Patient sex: M
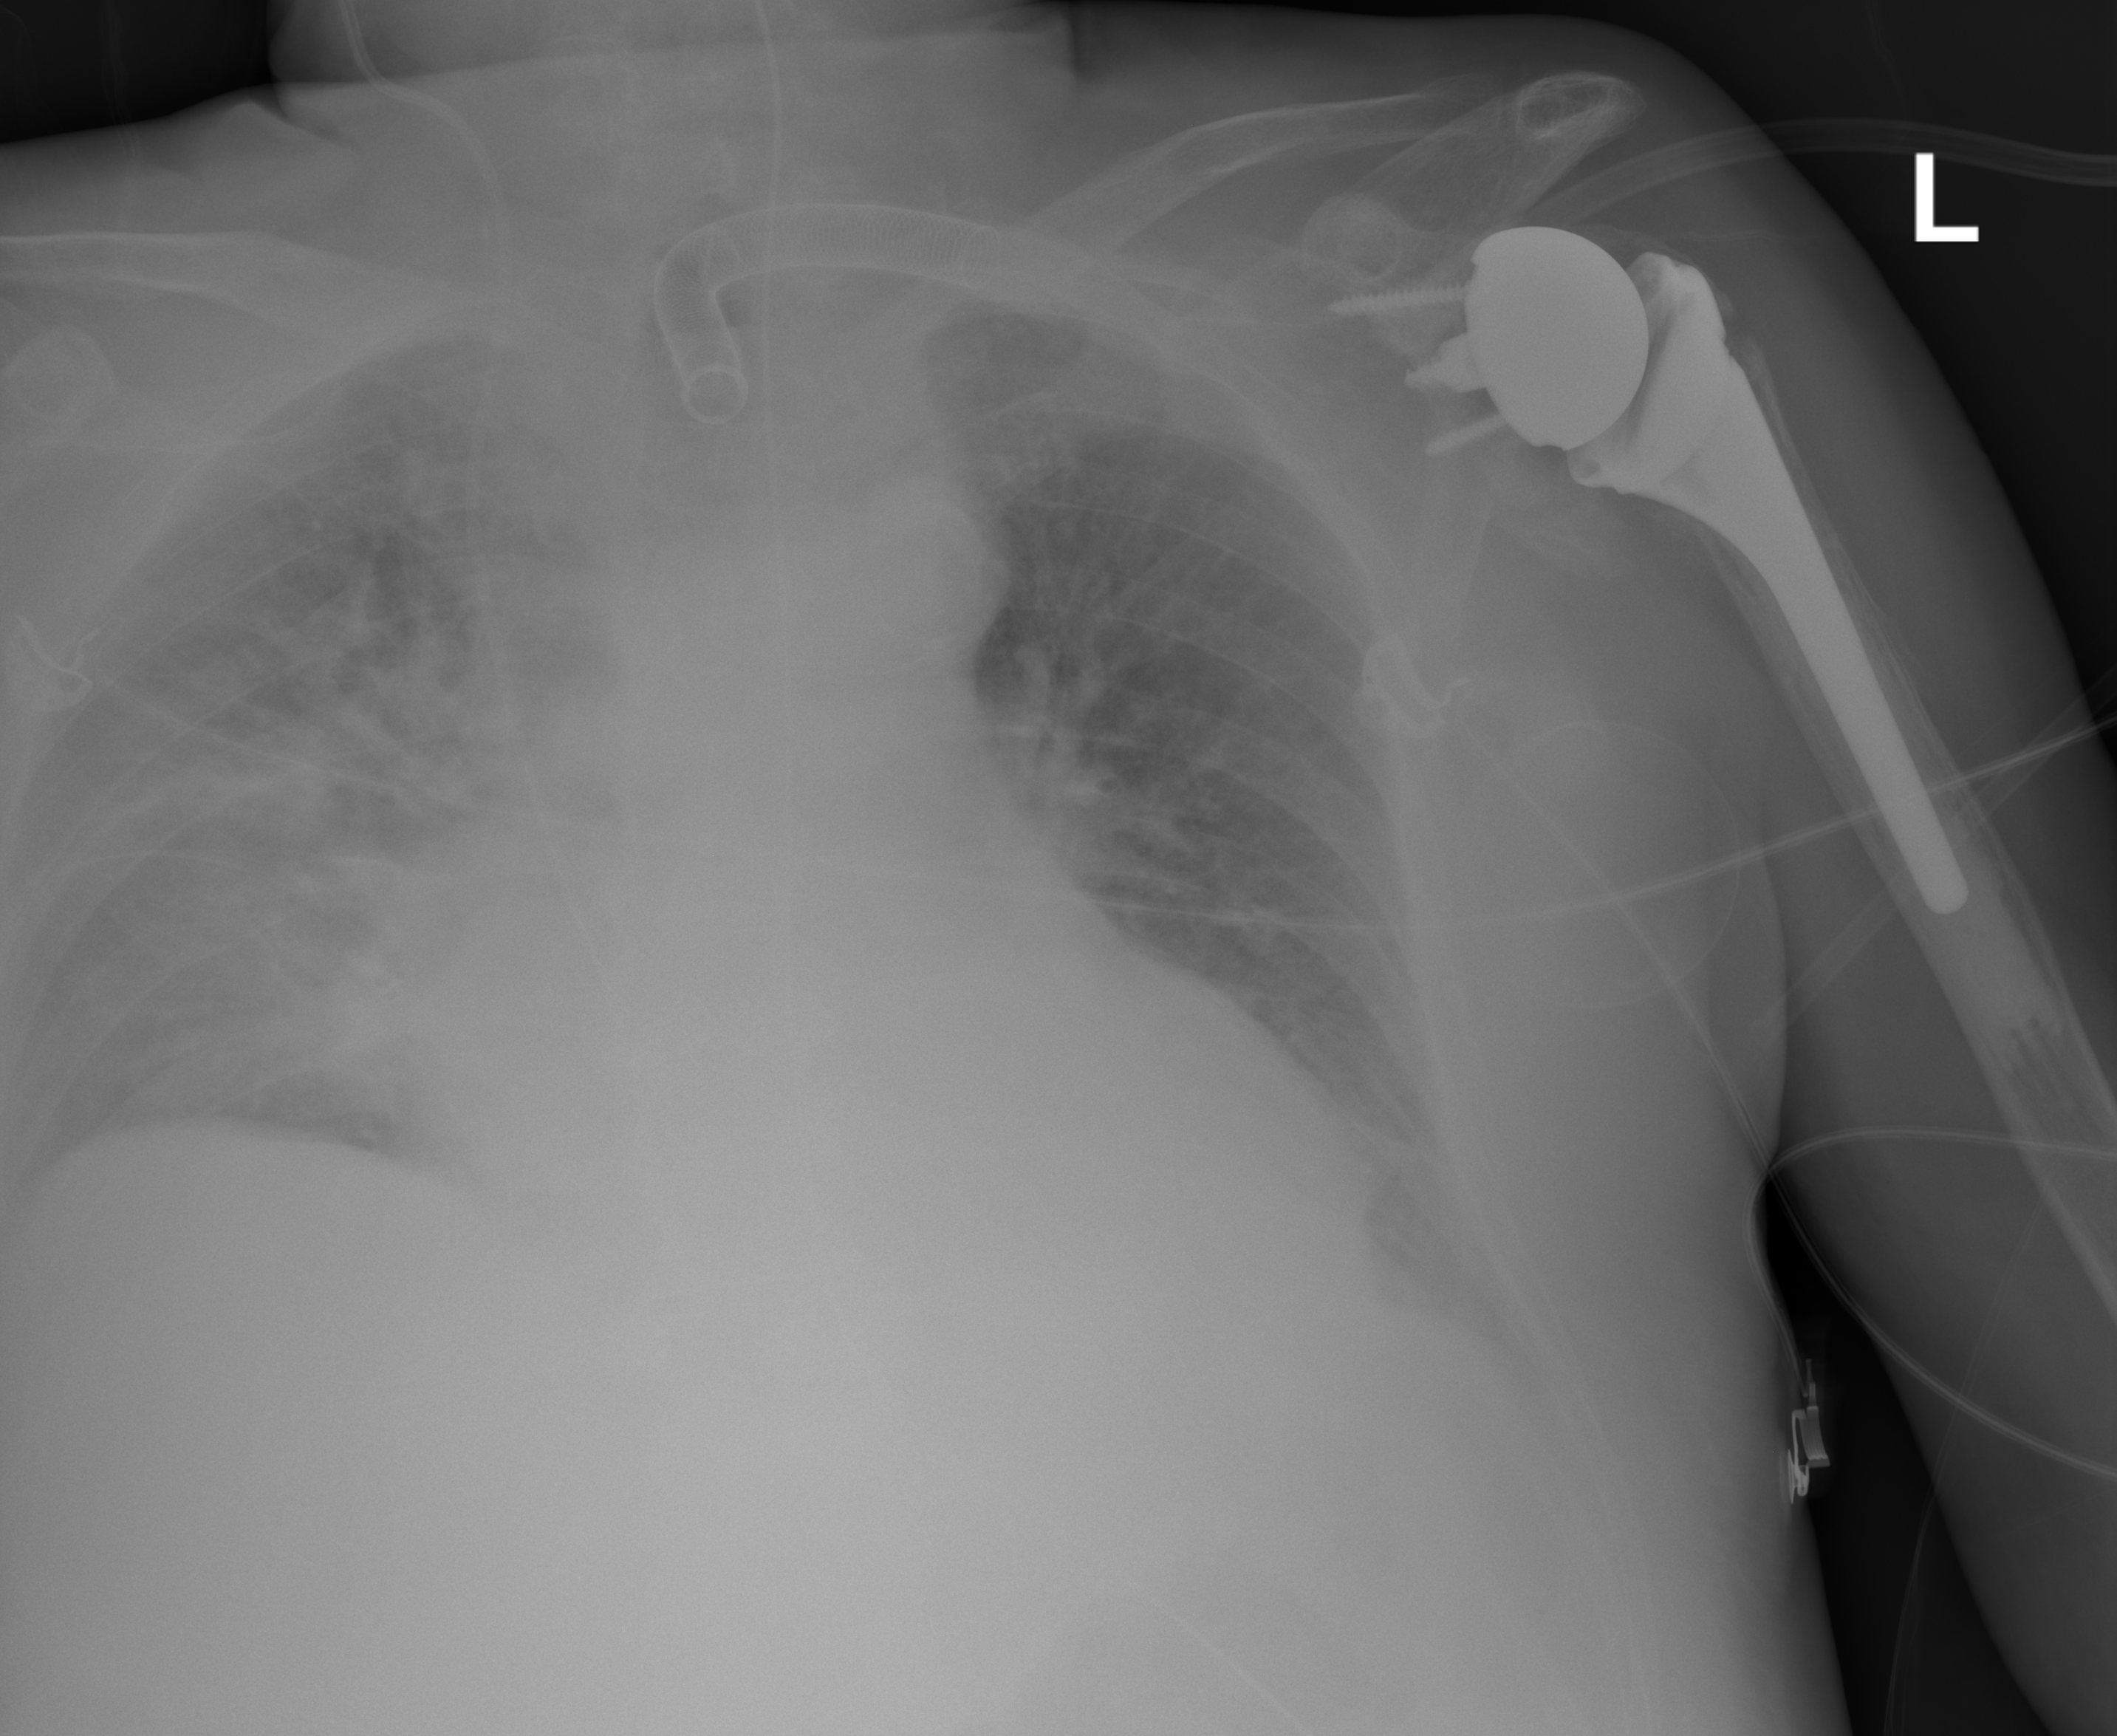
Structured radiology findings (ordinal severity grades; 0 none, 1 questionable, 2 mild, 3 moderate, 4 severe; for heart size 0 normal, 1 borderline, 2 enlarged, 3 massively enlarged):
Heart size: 2
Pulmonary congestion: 2
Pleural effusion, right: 0
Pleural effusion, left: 0
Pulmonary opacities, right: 2
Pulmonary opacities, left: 0
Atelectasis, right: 2
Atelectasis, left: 0